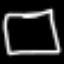
Label: square